Aerial crown-view tile of a tropical tree (Barro Colorado Island, Panama), acquired 20250414:
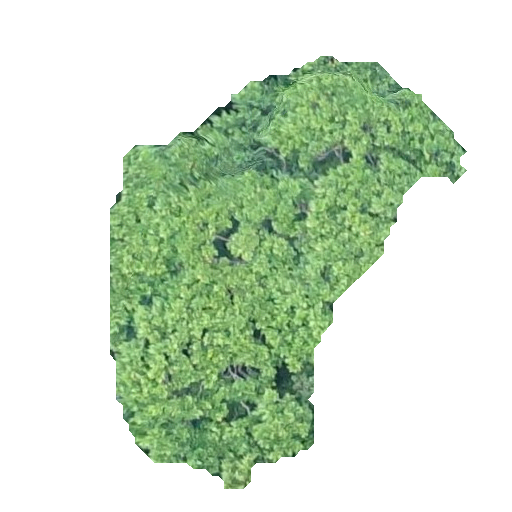
Species: Simarouba amara
GBIF accepted scientific name: Simarouba amara
Crown area: 135.726 m²